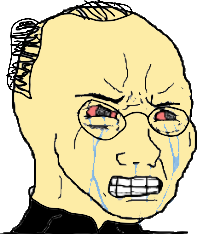
Label: 5_Crying_Wojak